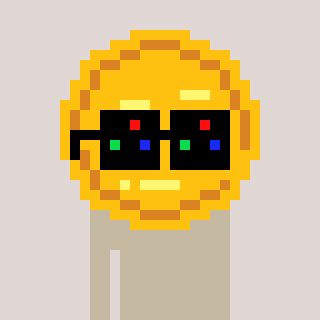
a pixel art character with square black sunglasses, a medal-shaped head and a blue-colored body on a warm background